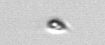
Label: nanoplankton_mix